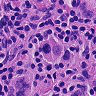
Metastatic tissue present: yes